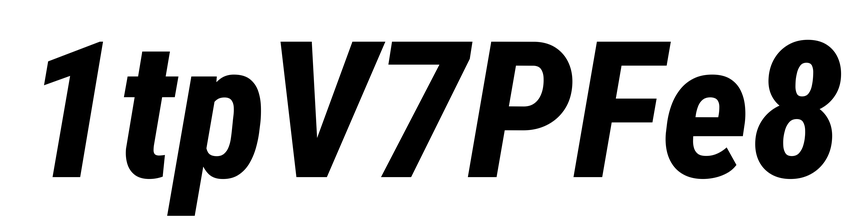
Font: Roboto-Italic_Condensed_ExtraBold_Italic